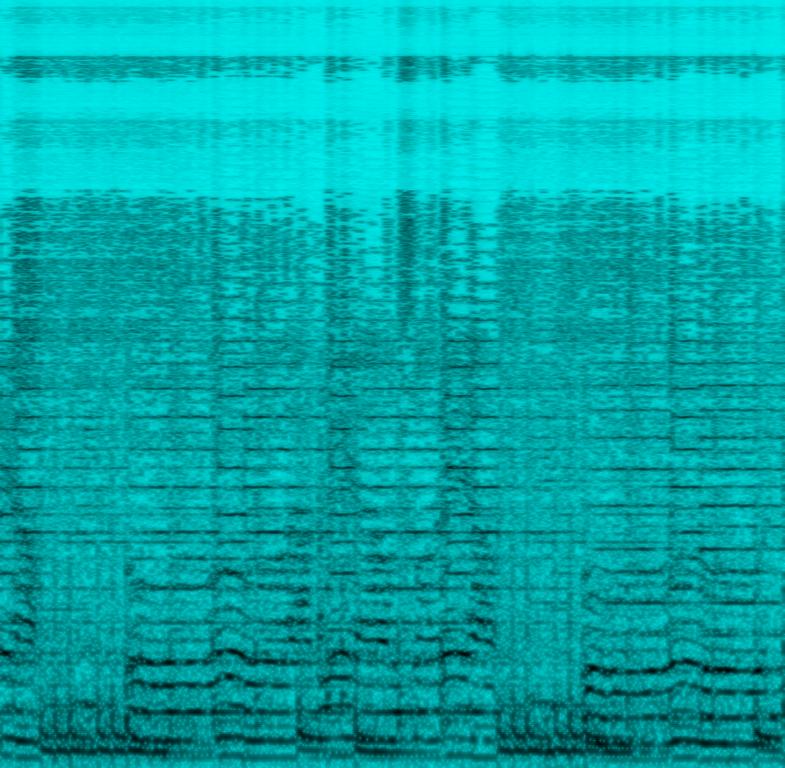
A male singer leads backup singers in a vocal harmony. The song is medium tempo with a heavy percussive drum rhythm, strong bass line, keyboard accompaniment and a trumpet playing in unison with the vocals. The song is groovy and passionate and sounds like the theme song of a football club. The song audio quality is very poor.